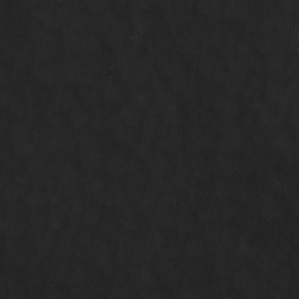
Label: non_frost